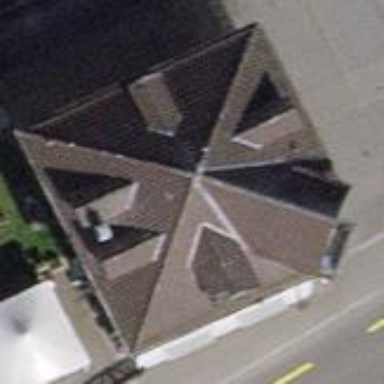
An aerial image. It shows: Hipped roof house.